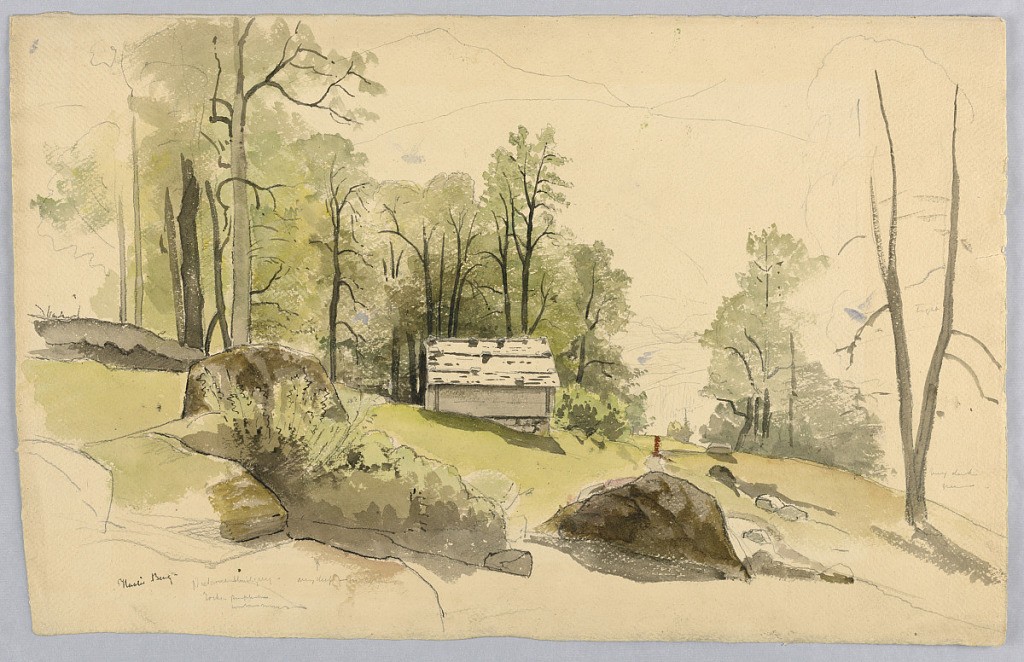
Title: Study for landscape, Hasliberg, Switzerland
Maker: William Stanley Haseltine, American, 1835–1900
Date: ca. 1856
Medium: Brush and watercolor, gaphite on paper
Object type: Drawing
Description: Sketch of a cabin in a forest.